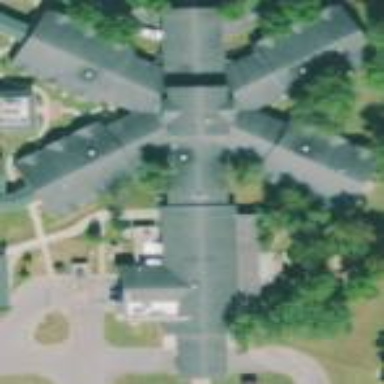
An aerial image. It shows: Nursing home building.